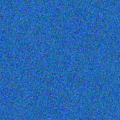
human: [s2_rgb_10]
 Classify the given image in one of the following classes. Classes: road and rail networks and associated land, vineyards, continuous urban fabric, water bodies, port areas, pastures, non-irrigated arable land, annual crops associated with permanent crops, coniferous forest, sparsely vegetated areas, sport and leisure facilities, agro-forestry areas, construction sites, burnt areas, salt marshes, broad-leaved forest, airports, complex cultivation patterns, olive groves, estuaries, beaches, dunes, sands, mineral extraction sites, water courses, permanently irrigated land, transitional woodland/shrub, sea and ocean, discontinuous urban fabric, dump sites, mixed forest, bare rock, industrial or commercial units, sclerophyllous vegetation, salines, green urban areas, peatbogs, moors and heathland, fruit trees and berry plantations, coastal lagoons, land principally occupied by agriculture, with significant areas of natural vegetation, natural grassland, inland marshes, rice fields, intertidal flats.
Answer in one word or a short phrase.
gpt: sea and ocean